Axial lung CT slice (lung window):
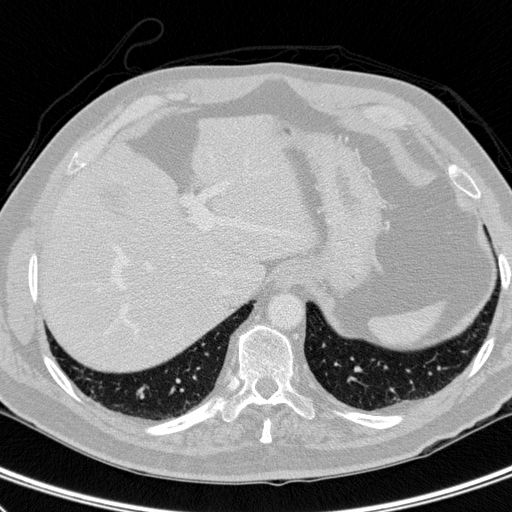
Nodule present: no